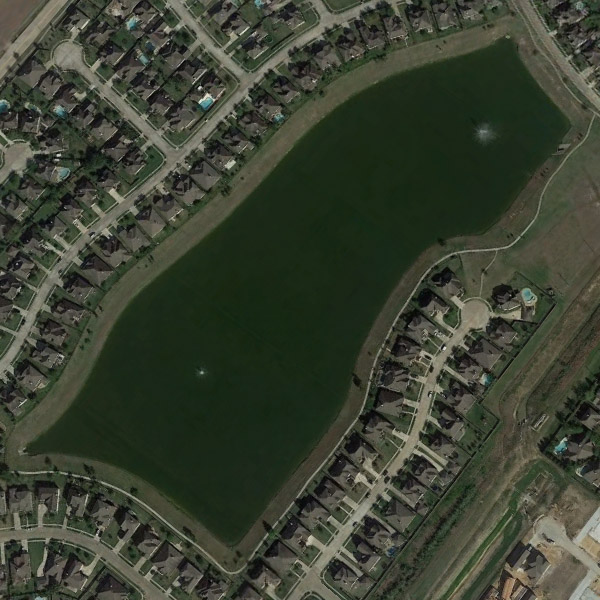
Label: Pond